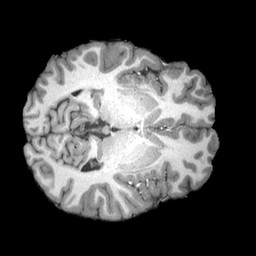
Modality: T1w
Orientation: axial
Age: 21
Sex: female